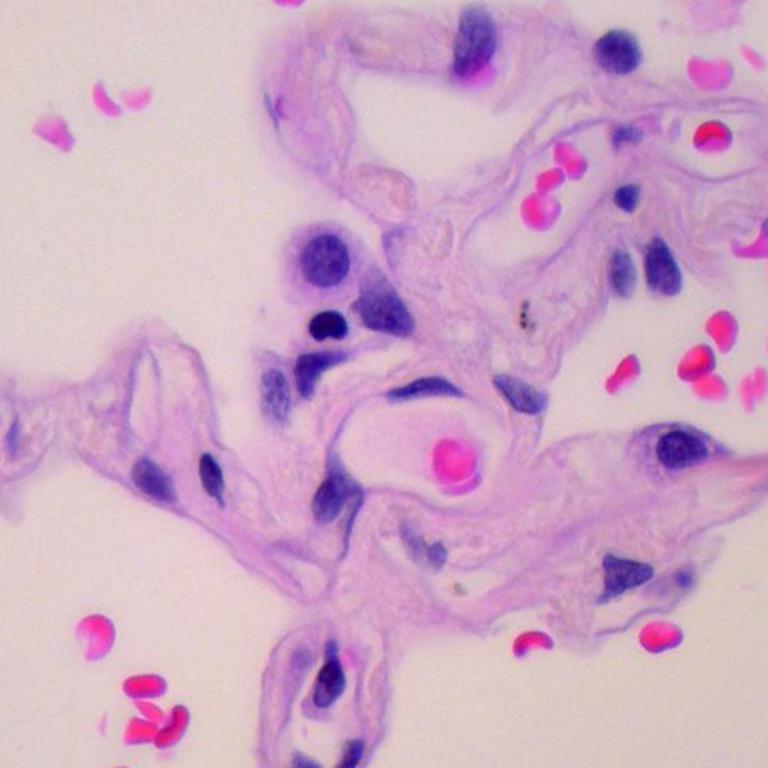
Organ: lung
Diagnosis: benign